Interaction volume radius: 10 \u00c5
Interaction volume height: 15 \u00c5
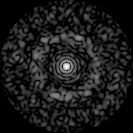
Disorder parameter: 0.8561